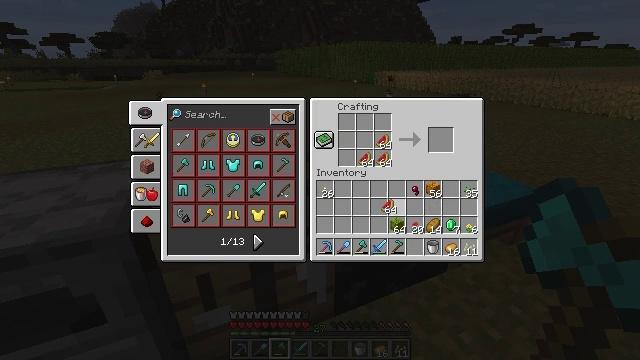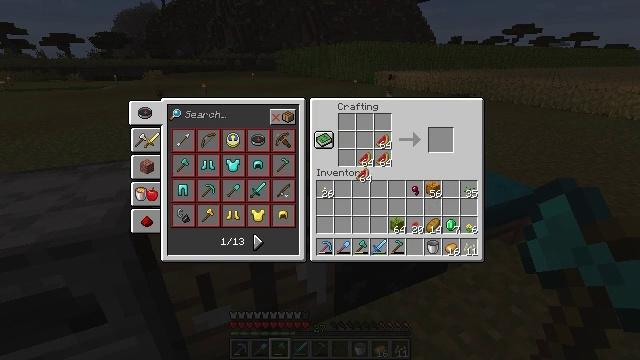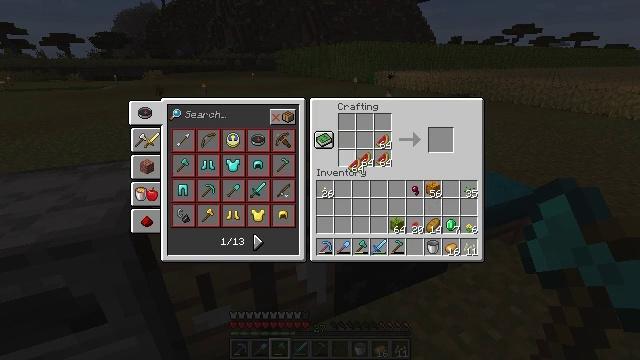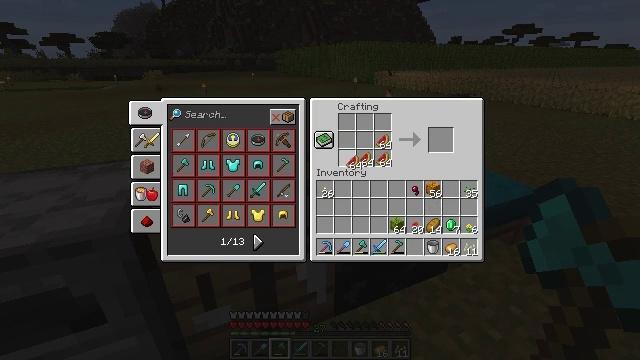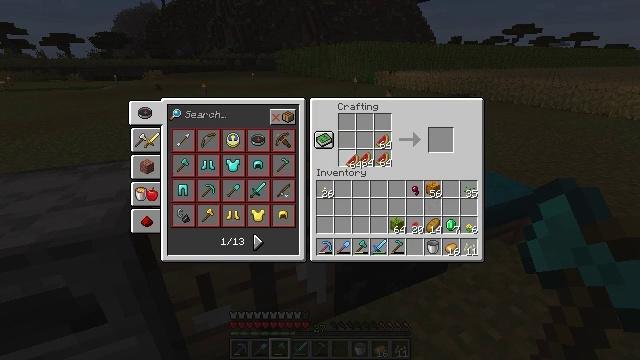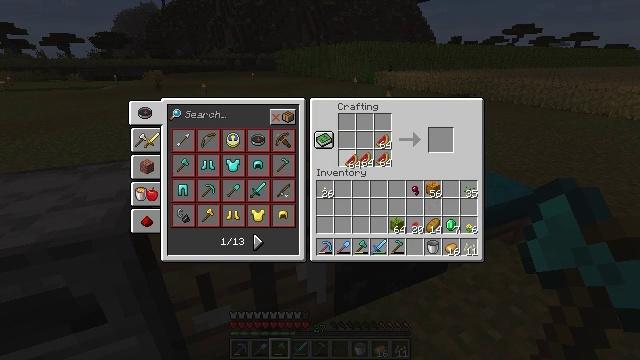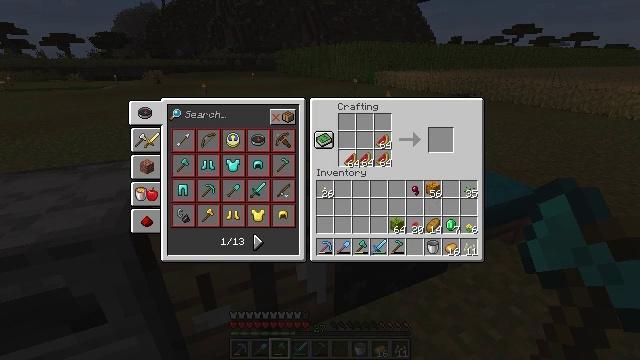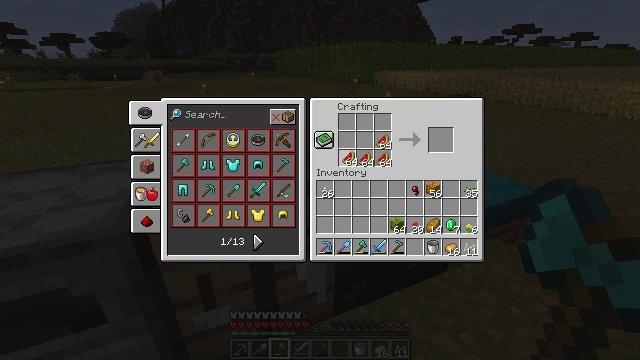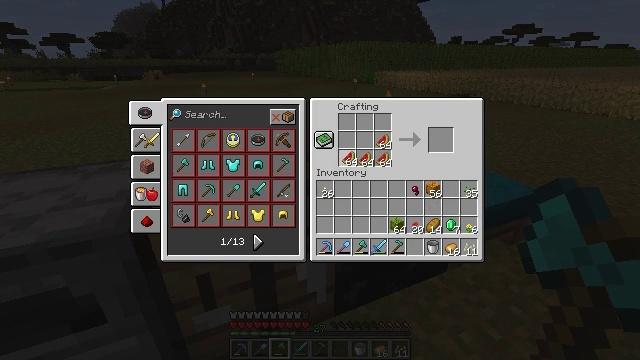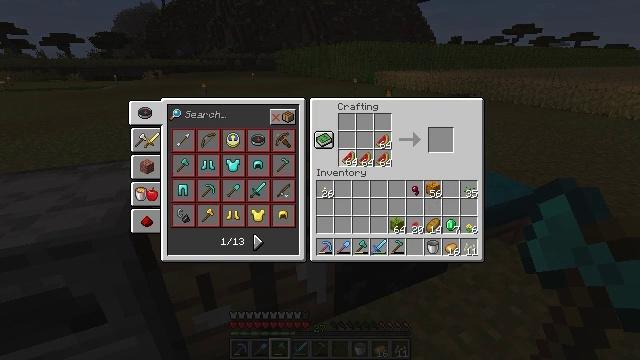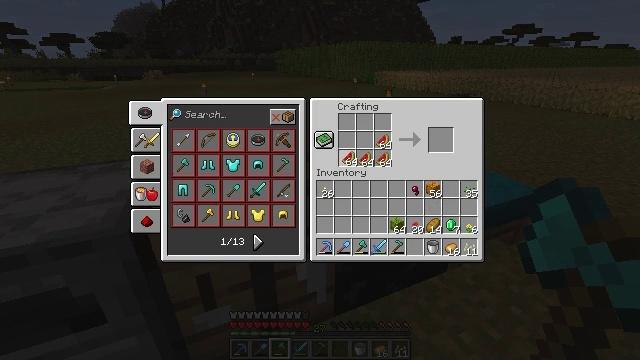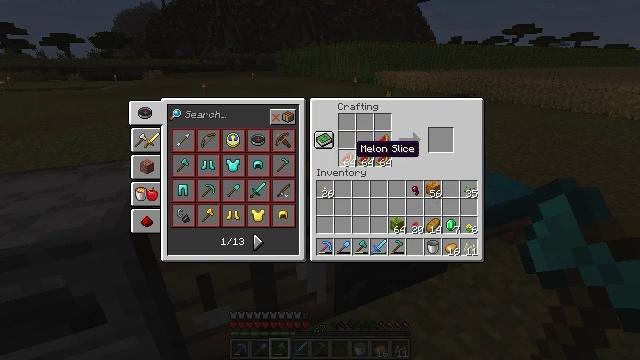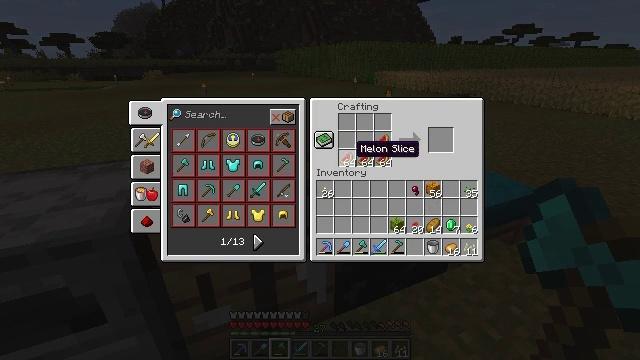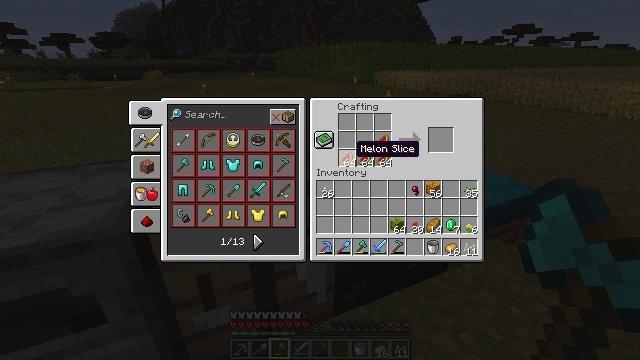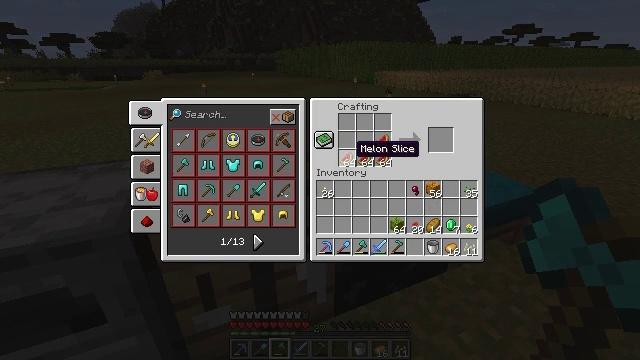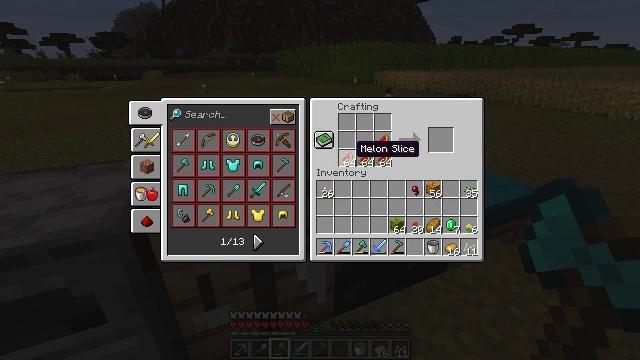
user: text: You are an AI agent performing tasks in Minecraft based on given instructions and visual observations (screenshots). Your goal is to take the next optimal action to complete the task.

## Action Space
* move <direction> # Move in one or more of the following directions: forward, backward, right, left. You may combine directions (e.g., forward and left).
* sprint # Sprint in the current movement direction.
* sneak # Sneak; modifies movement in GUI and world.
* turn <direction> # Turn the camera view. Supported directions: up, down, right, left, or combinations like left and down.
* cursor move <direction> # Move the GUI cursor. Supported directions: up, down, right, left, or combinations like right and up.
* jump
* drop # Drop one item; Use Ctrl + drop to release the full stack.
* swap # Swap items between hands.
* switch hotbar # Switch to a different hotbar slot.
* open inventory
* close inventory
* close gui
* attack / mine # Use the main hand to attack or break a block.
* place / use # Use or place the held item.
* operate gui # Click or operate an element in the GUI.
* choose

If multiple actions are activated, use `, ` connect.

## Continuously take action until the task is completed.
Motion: motion action
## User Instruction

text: Craft a melon with melon slices.
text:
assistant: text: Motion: cursor move left and up
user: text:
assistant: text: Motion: cursor move left and up
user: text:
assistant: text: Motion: no_op
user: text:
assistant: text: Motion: no_op
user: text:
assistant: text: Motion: no_op
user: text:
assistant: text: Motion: no_op
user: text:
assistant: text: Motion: no_op
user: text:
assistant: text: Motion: operate gui
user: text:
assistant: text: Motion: operate gui
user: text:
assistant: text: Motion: operate gui
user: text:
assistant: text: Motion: no_op
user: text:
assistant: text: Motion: no_op
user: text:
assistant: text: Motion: no_op
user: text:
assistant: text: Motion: no_op
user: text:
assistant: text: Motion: no_op
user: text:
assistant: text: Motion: no_op
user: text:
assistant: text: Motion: no_op
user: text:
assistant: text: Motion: no_op
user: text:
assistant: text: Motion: no_op
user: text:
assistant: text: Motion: no_op
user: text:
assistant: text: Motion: no_op
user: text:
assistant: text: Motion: no_op
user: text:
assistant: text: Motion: no_op
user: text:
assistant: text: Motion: no_op
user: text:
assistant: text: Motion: choose
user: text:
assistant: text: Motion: choose
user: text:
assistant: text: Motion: choose
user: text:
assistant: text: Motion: cursor move up
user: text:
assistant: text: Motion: no_op
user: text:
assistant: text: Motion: operate gui